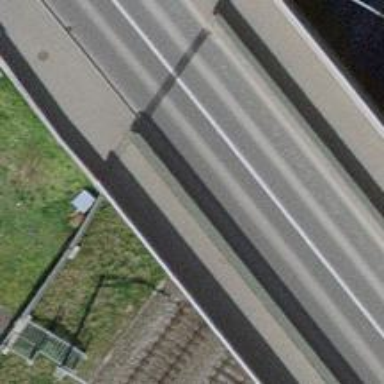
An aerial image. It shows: Primary highway bridge with asphalt surface. It has sidewalks on both sides and shared lane for cyclists.